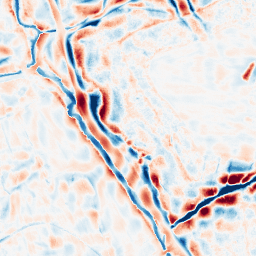
Category: wavelet
Decomposition family: wavelet_biorthogonal
Decomposition parameters: wavelet: bior5.5
level: 4
Upsampling method: lanczos
Upsampling parameters: scale: 4
Upsampling scale: 4